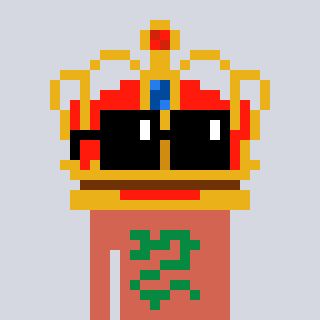
a pixel art character with square black sunglasses, a crown-shaped head and a peachy-colored body on a cool background